Question: I have a problem with Parse in Visual studio cordova. I am testing my app via Ripple and as soon as I want to register user, it tells me, that I must provide some authentication, but when I provide my crediental to Ripple, it just asks me one more time. I have absolutely no idea what password it needs from me, but I figured out, that it does in this line of code
'''
user.signUp(null, {
success: function (user) {
window.location.href = "mainPage.html";
},
error: function (user, error) {
// Show the error message somewhere and let the user try again.
//alert("Error: " + error.code + " " + error.message);
window.location.href = "badLogin.html";
}
});
'''

I am sure, that I typed parse initialisation properly, the appid and the js id.
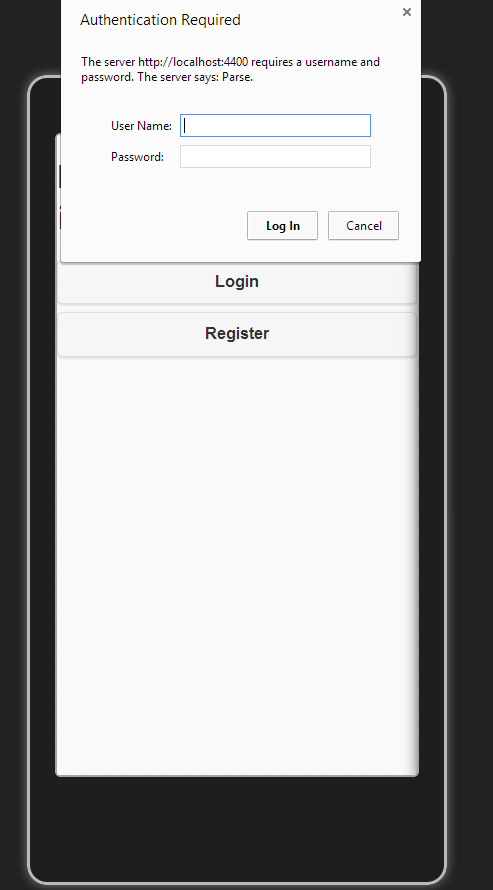
Answer: I found out, Ripple had set up a local proxy and that was the catch